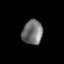
Tissue: prostate
Cell type: T cells
Senescence score: 0.2295
Nuclear area (px): 486
Mean DAPI intensity: 115.14